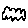
Label: cloud